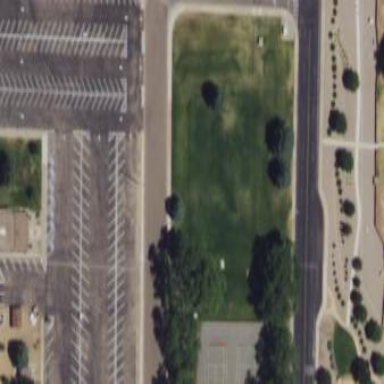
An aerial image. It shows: Park.